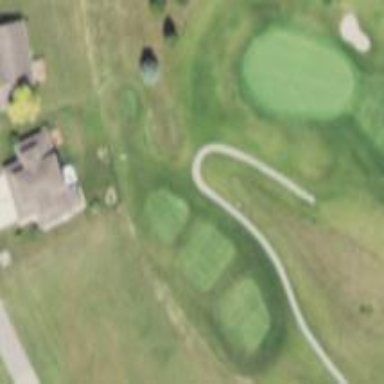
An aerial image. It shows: Path for both road and golf.